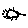
Label: sun